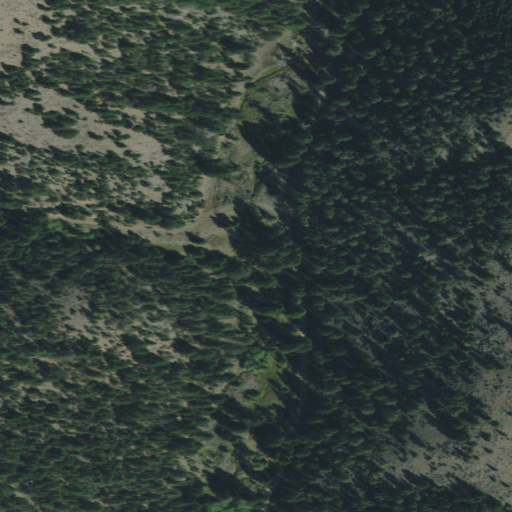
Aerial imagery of valley in Montana named Badger Gulch containing evergreen forest and shrub